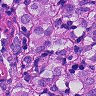
Metastatic tissue present: yes